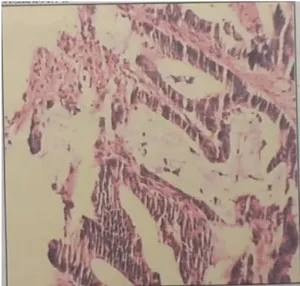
Pathological examination of MPTs. (A) Pathological finding of sigmoid colon cancer.
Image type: pathology (h&e)